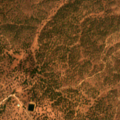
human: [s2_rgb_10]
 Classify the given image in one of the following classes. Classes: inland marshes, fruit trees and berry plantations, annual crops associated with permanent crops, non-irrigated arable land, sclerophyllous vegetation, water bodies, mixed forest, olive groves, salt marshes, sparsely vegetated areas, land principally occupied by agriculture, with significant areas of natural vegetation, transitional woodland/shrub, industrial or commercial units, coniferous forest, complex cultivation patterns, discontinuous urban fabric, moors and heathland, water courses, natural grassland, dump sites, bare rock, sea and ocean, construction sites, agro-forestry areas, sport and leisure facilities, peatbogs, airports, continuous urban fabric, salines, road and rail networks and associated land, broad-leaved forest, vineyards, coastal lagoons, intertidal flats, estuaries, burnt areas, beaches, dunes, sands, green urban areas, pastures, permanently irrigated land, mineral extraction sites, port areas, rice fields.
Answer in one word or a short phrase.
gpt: agro-forestry areas, broad-leaved forest